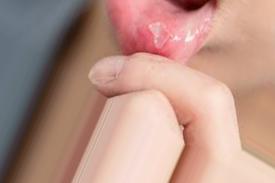
Condition: Mouth Ulcer